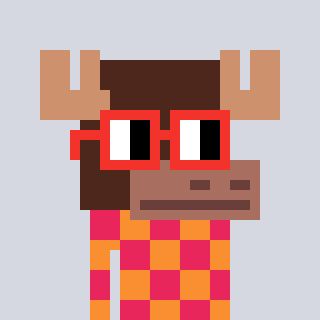
a pixel art character with square red glasses, a moose-shaped head and a orange-colored body on a cool background